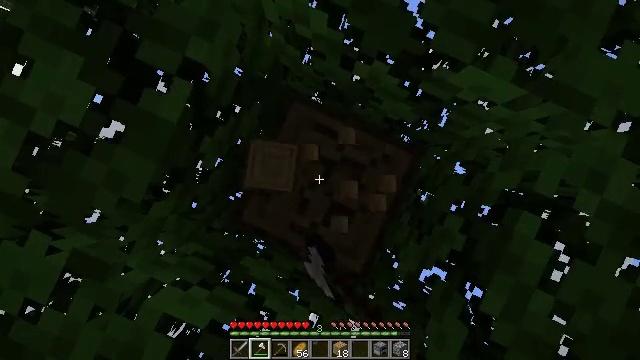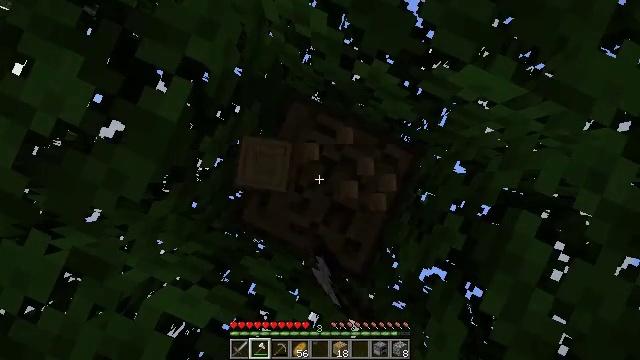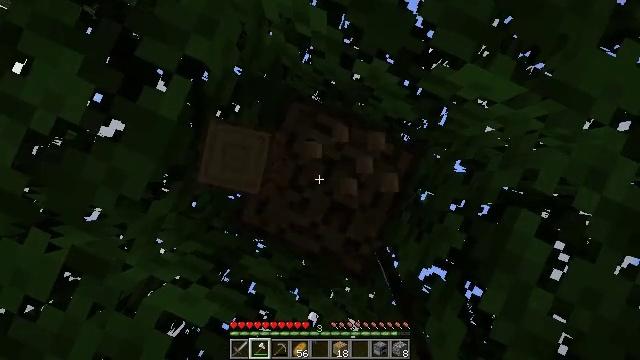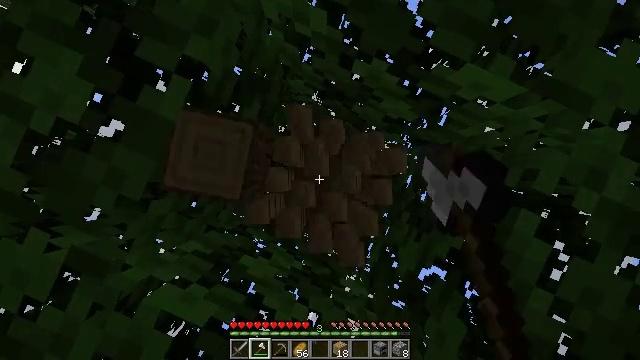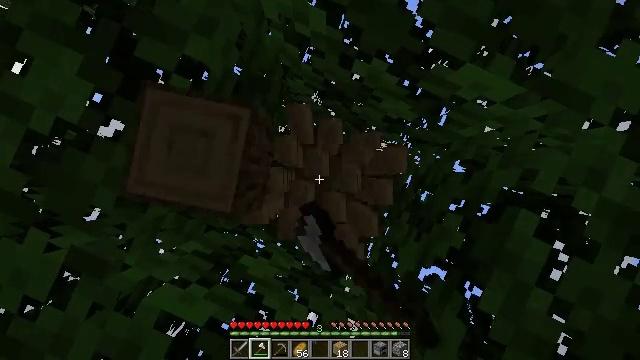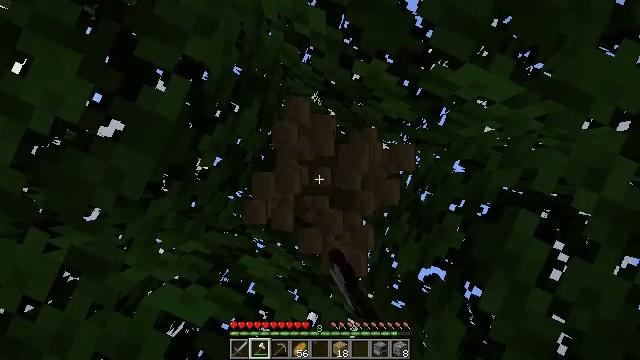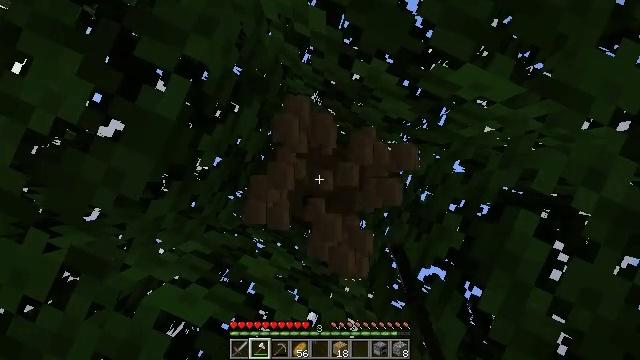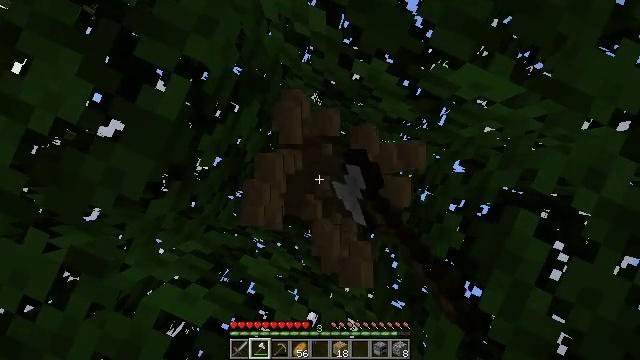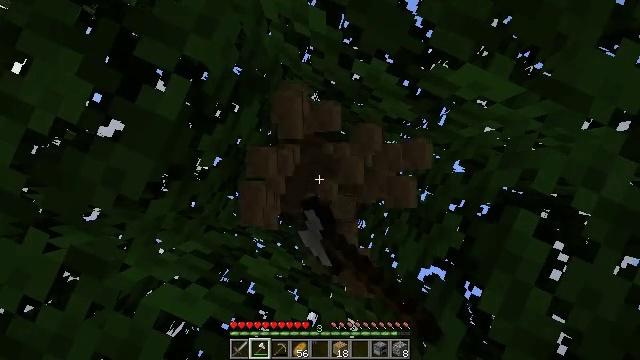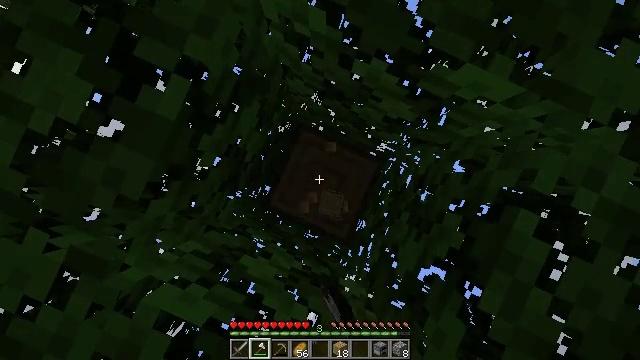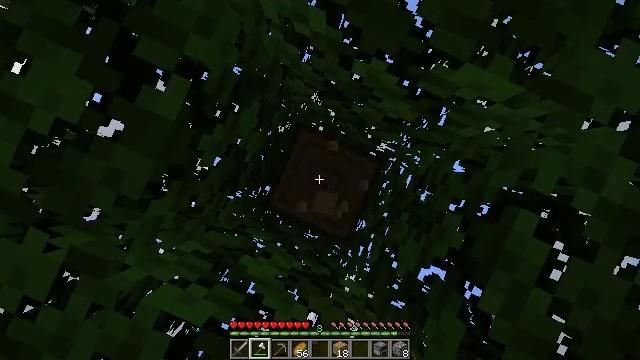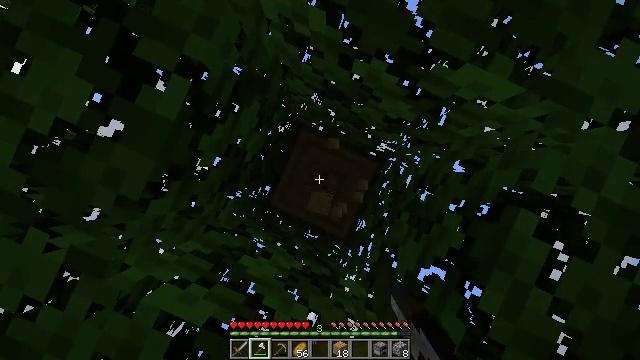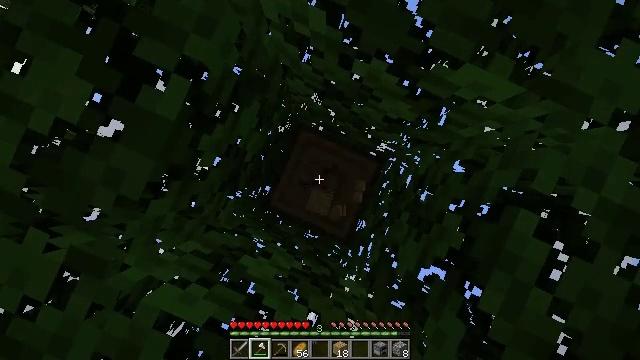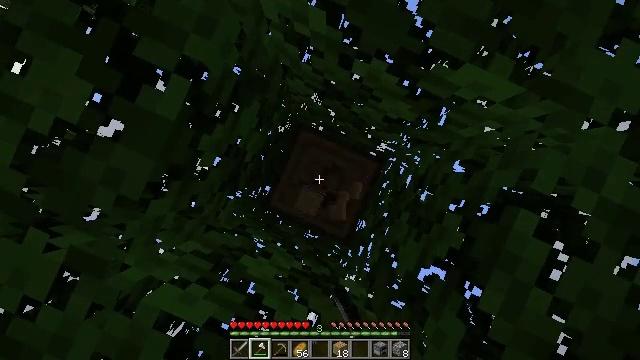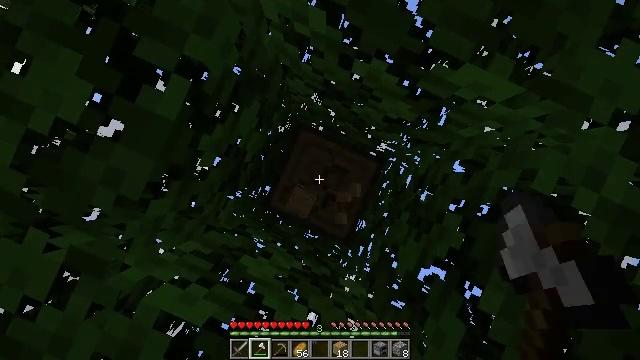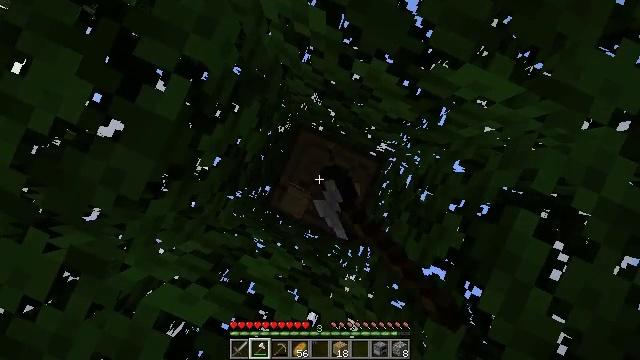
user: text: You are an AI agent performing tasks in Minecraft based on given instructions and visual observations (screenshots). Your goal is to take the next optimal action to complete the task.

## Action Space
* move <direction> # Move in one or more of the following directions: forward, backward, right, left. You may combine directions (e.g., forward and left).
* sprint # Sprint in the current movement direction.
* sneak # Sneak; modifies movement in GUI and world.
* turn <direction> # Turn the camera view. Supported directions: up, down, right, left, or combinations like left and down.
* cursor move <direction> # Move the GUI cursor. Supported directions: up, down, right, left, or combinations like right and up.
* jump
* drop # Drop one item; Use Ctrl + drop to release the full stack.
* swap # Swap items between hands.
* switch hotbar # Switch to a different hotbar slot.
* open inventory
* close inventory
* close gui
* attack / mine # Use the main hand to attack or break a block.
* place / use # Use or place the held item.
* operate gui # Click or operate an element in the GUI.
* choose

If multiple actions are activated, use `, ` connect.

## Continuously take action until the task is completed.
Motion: motion action
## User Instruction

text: Mine the oak log.
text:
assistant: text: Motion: sneak, attack / mine
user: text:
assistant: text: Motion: sneak, attack / mine
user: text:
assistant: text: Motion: sneak, attack / mine
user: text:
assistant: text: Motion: sneak, attack / mine
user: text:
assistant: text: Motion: sneak, attack / mine
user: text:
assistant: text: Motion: sneak, attack / mine
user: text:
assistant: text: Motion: sneak, attack / mine
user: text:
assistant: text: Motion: sneak, attack / mine
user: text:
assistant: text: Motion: sneak, attack / mine
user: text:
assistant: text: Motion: sneak, attack / mine
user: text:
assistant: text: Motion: sneak, attack / mine
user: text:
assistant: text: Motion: sneak, attack / mine
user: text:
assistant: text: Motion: sneak, attack / mine
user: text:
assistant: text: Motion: sneak, attack / mine
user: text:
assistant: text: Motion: sneak, attack / mine
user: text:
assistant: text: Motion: sneak, attack / mine
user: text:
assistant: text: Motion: attack / mine
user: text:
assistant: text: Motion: attack / mine
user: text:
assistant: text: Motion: attack / mine
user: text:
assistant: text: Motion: attack / mine
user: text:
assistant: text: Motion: attack / mine
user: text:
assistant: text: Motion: attack / mine
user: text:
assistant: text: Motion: attack / mine
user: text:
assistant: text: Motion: attack / mine